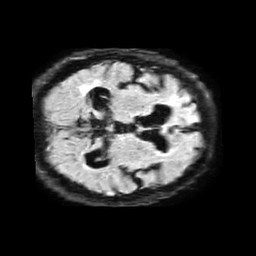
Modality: FLAIR
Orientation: axial
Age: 82
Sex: female
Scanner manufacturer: philips
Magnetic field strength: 1.5 T
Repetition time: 6 s
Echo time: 0.1027 s